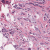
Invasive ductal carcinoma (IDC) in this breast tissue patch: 1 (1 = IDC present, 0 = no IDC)